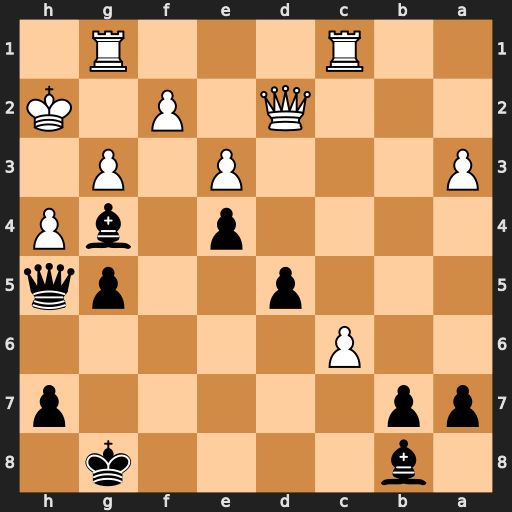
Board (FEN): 1b4k1/pp5p/2P5/3p2pq/4p1bP/P3P1P1/3Q1P1K/2R3R1
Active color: b
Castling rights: -
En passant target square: -
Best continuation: Qxh4+ Kg2 Qh3#